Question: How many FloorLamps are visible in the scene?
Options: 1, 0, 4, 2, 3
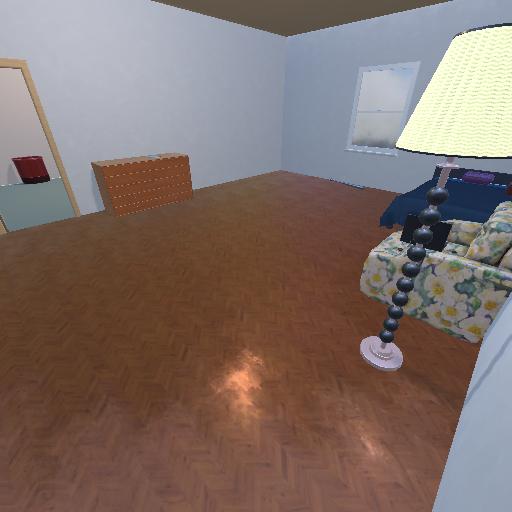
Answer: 1